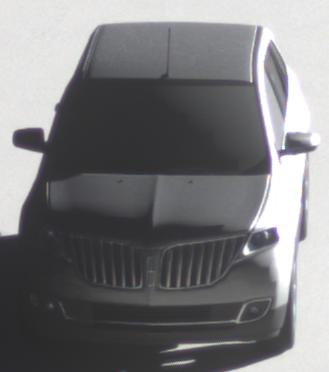
Make: Lincoln
Model: MKX
Detailed model: Gen. 1 CD3
Model produced from: 2010
Model produced until: 2015
Doors: 5
Color: gray
Road condition: dry road
Daytime: sunrise or sunset
Contrast: high contrast